Field crop: maize
Growth stage: 2
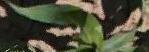
Species: maize